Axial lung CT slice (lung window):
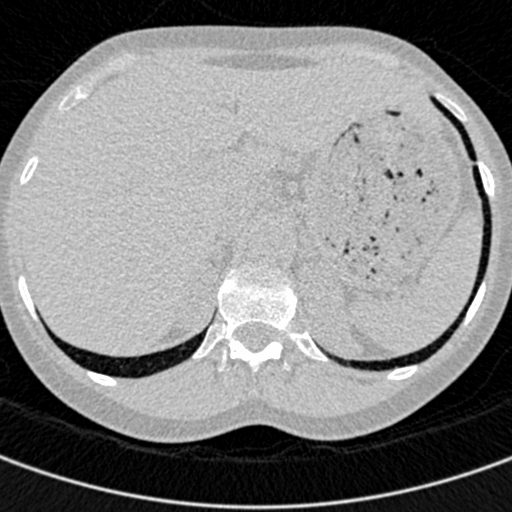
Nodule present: no